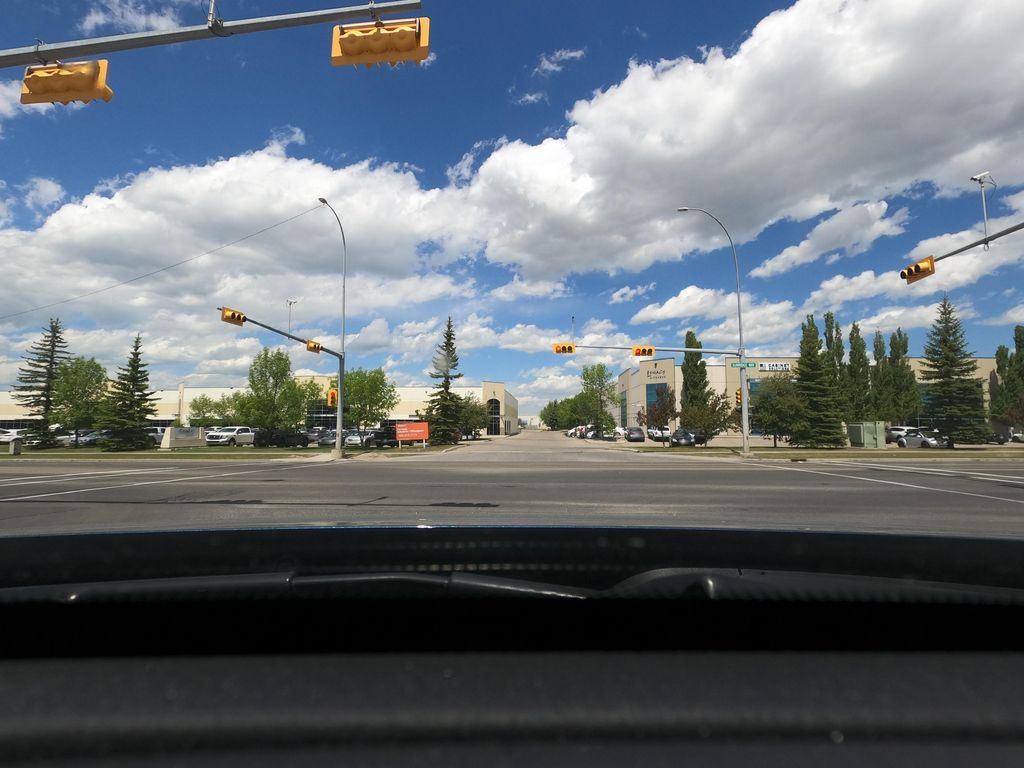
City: calgary